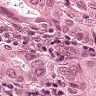
Metastatic tissue present: yes